Question: my array image just like this, if subarray "name" is empty or null i want delete array, how to do that ?

here my current script
'''
$data = array();
$fixedData = array();
$countyName = array();
$numrow = 2;
echo "<pre>";
// insert to tb participant => 1
foreach($sheet as $key => $row){
$data[] = array(
'name' => $this->split_name($row['B']),
'phone' => $row['D'],
'mobile' => $row['E'],
'institution' => $row['F'],
'departement' => $row['G'],
'address' => $row['H'],
'country' => $row['I'],
);
$numrow++;
}
unset($data[0]); //delete first row
$data = array_values($data);
//loop search data
var_dump ($data);
die();
'''
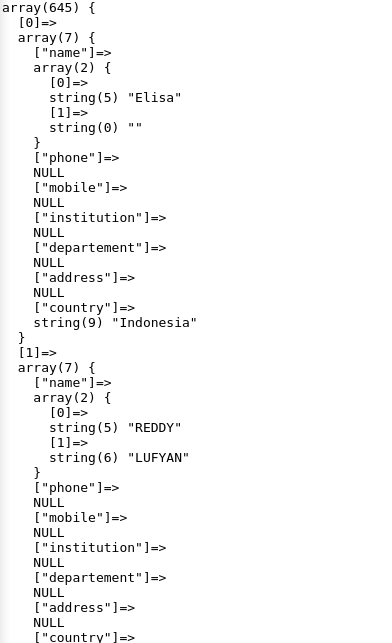
Answer: Assume that you have the following data set,
'''
$array = [
[
'name' => 'not null', 'phone' => 12546
],[
'name' => '', 'phone' => 852147
],[
'name' => null, 'phone' => 96325874
],[
'name' => 'have value', 'phone' => 12546
],
];
'''
You can filter the nulled or empty values like several ways :
1-
'''
foreach ($array as $key => &$value) {
if (empty($value['name']) || is_null($value['name'])) {
$value = null;
}
}
$array = array_filter($array);
'''
2-
'''
$newData = [];
foreach ($array as $key => $value) {
if (!empty($value['name']) && !is_null($value['name'])) {
$newData[] = $value;
}
}
'''
3- using <URL>
'''
$newData = [];
array_walk($array, function ($value, $key) use (&$newData) {
if (!empty($value['name']) && !is_null($value['name'])) {
$newData[] = $value;
}
});
'''
4- using <URL>
'''
$newData = array_filter($array, function ($value) {
if (!empty($value['name']) && !is_null($value['name'])) {
return $value;
}
});
'''